Question: Can I apply Style to the output of "Labeled" in the below ?
'''
Manipulate[\[Lambda],
Control@{{\[Lambda], 401,
Style[" \[Lambda]", Black, Bold, 24]},
Range[401, 570, 1],
ControlType -> Slider,
ControlPlacement -> Bottom,
Appearance -> "Labeled",
ImageSize -> 200}]
'''
That is on the right part of the Slider :

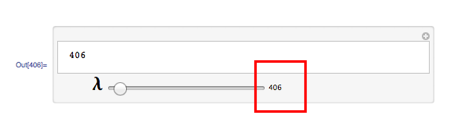
Answer: You want the option 'BaseStyle' (which appears in 'Options[Slider]'). E.g.
'''
Manipulate[
Plot[Cos[k x], {x, 0, 2 Pi}, PlotLabel -> "Cosine"],
{{k, 1, Style["x", Black, Bold, 24]}, 0, 4,
ControlType -> Slider, Appearance -> "Labeled",
ControlPlacement -> Bottom, ImageSize -> 200,
BaseStyle -> {Red, Large, Italic, FontFamily -> "Times"}}]
'''

When looking at this I noticed that you can also use the <URL> 'ControlType -> LabeledSlider', just for something different.